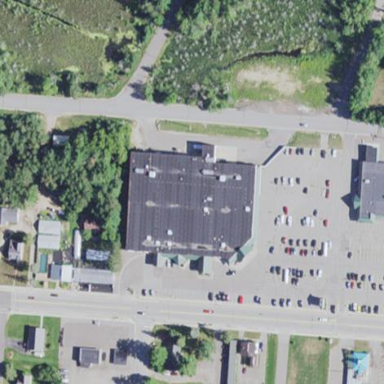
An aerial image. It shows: Supermarket building.